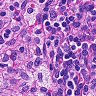
Metastatic tissue present: no